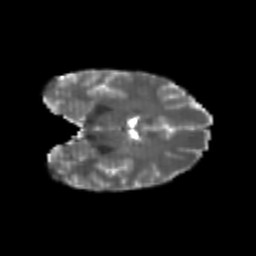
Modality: T2w
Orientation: coronal
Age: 25
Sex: female
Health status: healthy
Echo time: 0.074 s